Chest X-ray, AP view. Patient: 27 years old, sex F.
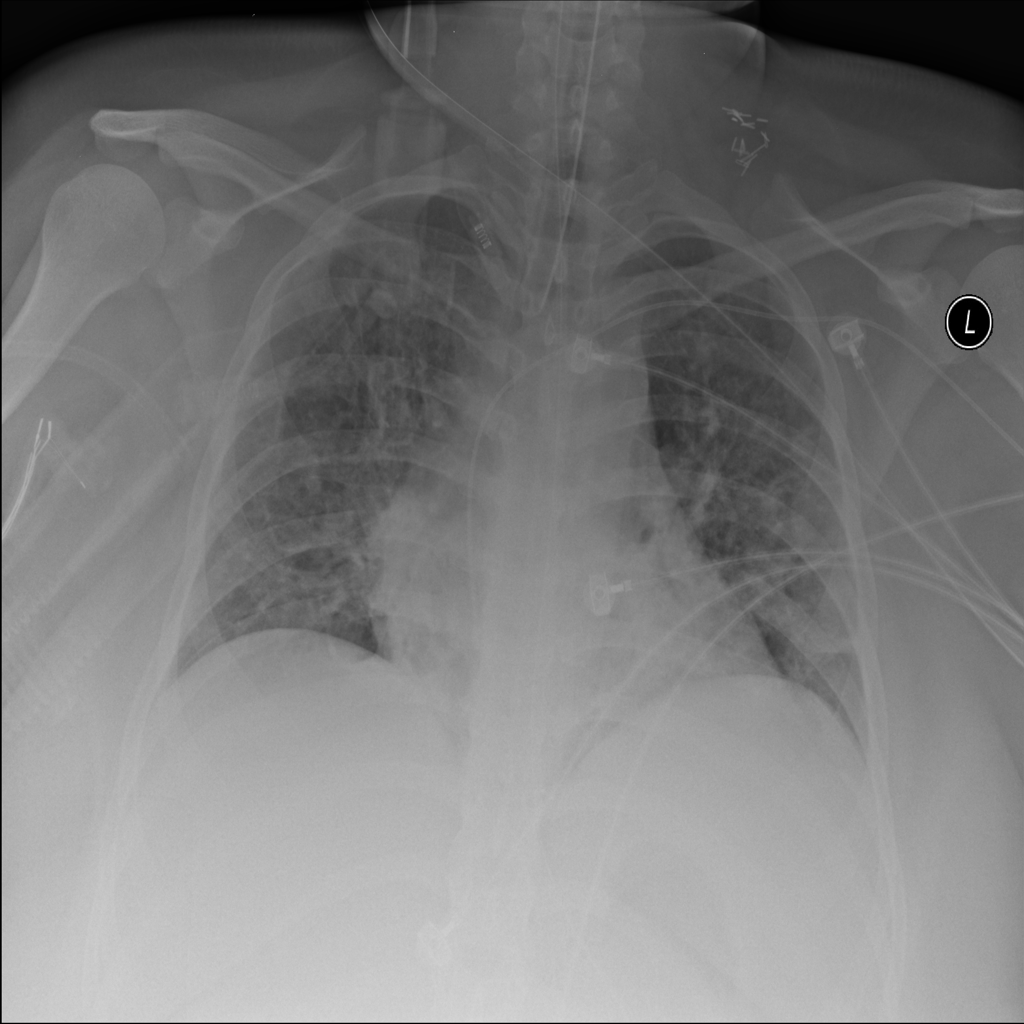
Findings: No Finding